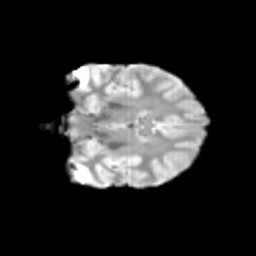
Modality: T2w
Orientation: coronal
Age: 13
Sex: female
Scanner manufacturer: siemens
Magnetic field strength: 3 T
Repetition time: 3.8 s
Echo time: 0.07 s